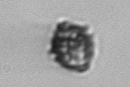
Label: Kryptoperidinium_triquetrum